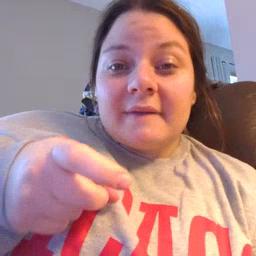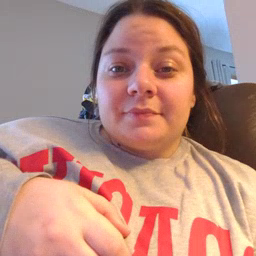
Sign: gift